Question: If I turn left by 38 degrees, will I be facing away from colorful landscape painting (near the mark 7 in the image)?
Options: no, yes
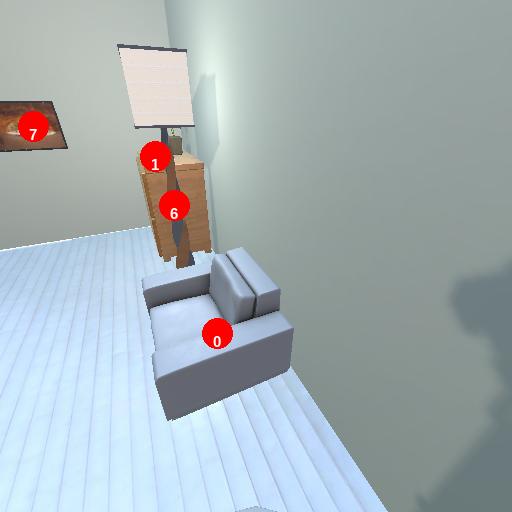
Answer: no